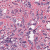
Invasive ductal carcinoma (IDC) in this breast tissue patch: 0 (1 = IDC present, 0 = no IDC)